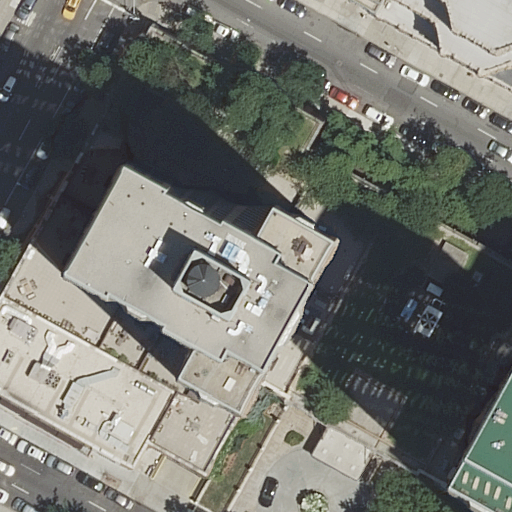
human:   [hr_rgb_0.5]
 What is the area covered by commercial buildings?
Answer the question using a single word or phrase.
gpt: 0m2

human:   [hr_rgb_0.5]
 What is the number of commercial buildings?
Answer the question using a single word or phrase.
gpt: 0

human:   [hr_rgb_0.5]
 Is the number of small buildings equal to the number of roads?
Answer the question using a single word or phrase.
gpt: no

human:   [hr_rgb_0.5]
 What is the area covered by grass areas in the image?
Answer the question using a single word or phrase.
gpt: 689m2

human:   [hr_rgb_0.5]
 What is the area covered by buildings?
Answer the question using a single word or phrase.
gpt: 1636m2

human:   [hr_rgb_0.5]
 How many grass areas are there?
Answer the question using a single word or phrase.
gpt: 2

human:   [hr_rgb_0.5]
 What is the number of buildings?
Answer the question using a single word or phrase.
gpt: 3

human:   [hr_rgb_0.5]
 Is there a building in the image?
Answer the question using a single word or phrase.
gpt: yes

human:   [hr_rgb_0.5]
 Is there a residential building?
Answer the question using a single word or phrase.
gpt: yes

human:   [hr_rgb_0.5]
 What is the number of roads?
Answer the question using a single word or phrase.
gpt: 6

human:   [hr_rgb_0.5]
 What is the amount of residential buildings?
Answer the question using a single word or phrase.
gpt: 3

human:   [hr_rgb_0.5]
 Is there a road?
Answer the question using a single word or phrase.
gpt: yes

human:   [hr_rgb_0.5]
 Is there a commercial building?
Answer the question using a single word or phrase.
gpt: no

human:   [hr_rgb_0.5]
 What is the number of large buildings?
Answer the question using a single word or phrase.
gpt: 2

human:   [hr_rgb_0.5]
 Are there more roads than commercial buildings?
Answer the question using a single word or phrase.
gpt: yes

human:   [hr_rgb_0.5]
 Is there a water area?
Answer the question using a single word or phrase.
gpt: no

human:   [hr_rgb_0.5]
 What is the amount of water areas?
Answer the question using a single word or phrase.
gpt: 0

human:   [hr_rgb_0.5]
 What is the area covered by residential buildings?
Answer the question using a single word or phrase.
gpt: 1636m2

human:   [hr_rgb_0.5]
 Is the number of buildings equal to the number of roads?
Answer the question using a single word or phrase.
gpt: no

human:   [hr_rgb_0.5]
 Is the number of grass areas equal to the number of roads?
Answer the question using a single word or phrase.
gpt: no

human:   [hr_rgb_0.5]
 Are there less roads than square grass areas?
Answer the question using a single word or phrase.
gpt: no

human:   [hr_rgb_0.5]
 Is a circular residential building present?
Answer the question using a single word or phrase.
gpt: no

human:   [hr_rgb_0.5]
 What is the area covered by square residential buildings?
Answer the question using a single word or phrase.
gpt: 0m2

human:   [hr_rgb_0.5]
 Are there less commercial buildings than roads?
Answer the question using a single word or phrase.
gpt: yes

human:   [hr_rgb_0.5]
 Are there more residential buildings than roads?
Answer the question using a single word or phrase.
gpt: no

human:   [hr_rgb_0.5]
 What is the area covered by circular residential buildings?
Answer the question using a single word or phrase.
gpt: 0m2

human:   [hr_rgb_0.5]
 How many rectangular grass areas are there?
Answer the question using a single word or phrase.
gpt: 2

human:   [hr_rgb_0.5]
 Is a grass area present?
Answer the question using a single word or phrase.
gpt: yes

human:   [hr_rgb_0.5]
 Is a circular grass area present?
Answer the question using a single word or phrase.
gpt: no

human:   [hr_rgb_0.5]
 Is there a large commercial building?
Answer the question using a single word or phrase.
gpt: no

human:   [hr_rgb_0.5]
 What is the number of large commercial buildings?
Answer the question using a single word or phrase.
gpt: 0

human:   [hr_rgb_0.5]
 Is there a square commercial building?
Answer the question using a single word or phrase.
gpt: no

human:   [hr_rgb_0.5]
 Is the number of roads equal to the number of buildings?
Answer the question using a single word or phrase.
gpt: no

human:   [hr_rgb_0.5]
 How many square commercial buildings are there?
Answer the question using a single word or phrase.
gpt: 0

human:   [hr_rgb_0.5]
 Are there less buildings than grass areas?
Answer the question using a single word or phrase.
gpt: no

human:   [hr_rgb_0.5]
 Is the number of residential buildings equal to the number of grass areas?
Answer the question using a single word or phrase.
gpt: no

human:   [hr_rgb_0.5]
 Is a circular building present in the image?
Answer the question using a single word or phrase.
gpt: no

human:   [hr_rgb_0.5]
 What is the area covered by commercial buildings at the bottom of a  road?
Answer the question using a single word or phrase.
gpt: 0m2

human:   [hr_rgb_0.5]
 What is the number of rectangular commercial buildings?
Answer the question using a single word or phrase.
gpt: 0

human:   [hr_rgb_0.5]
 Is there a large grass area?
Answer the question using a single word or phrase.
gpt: yes

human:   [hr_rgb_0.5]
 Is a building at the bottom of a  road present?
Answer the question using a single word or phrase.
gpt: yes

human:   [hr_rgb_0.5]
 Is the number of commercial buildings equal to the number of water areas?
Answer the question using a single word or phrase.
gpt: yes

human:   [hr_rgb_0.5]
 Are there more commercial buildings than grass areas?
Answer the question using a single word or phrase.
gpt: no

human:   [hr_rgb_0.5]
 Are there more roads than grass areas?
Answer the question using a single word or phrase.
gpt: yes

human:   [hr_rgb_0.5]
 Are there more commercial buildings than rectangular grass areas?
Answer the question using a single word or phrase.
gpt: no

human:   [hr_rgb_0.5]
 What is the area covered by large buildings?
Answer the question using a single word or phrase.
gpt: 1632m2

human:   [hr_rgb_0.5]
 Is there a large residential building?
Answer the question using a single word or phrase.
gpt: yes

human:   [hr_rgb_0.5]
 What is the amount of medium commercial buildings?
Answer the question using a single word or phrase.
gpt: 0

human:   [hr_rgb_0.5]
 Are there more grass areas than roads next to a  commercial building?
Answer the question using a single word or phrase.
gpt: yes

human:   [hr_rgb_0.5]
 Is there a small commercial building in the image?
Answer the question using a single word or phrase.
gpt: no

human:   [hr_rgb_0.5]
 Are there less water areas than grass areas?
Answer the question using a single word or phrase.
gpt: yes

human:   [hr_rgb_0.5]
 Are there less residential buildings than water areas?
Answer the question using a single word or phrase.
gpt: no

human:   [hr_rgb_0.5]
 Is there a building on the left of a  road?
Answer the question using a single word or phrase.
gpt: no

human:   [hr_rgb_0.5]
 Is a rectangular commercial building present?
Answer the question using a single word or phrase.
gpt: no

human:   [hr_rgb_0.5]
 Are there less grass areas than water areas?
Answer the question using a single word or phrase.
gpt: no

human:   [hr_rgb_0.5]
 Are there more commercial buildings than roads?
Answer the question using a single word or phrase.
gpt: no

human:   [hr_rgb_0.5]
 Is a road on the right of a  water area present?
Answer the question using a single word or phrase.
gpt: no

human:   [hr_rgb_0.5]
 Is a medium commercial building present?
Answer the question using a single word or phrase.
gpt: no

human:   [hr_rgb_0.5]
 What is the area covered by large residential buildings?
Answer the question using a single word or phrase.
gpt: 1632m2

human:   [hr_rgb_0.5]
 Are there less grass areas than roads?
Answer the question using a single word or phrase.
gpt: yes

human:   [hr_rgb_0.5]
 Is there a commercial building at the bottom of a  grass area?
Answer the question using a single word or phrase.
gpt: no

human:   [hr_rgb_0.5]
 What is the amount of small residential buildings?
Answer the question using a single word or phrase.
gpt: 1

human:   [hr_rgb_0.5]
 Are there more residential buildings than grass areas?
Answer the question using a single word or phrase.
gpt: yes

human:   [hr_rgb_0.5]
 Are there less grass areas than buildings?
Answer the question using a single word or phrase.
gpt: yes